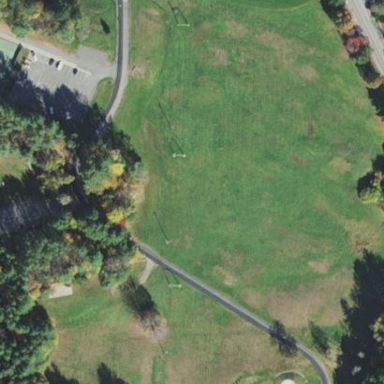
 perfect for leisurely sports activities."